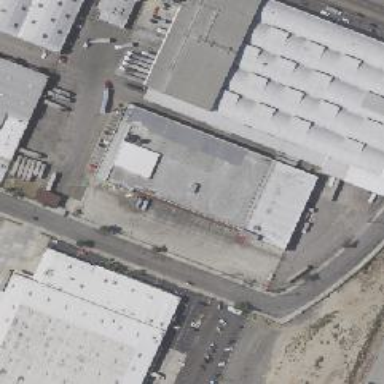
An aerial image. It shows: Factory building.